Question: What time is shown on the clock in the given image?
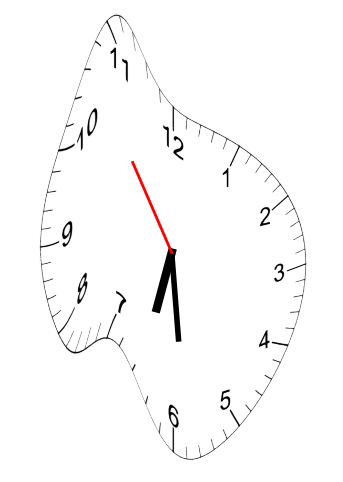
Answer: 06:28:54